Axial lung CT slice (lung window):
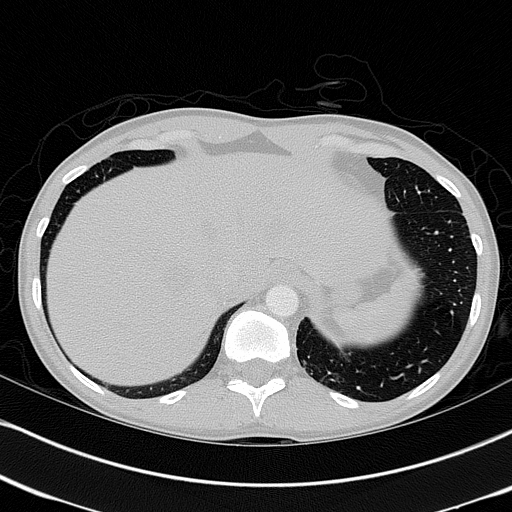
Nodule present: no